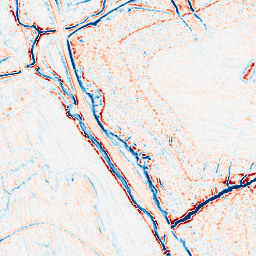
Category: edge_preserving
Decomposition family: bilateral
Decomposition parameters: d: 9
sigma_color: 100
sigma_space: 50
Upsampling method: regularized
Upsampling parameters: scale: 4
lambda_reg: 0.01
Upsampling scale: 4